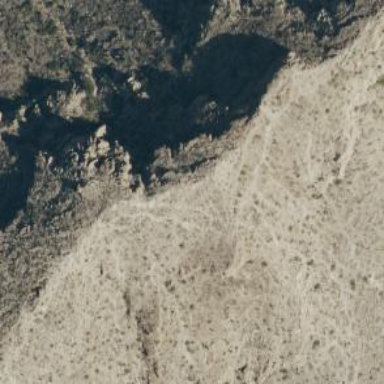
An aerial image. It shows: Natural ridge.